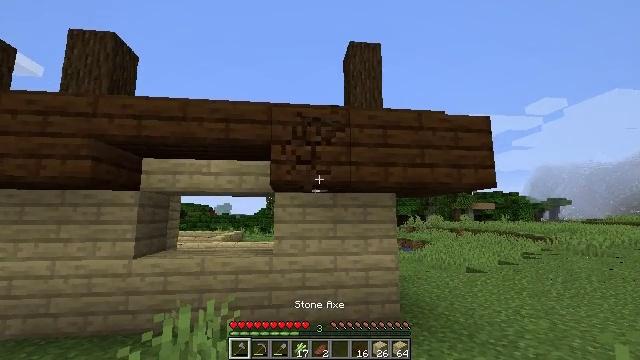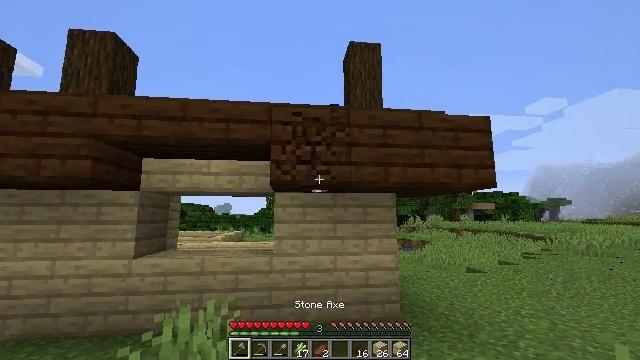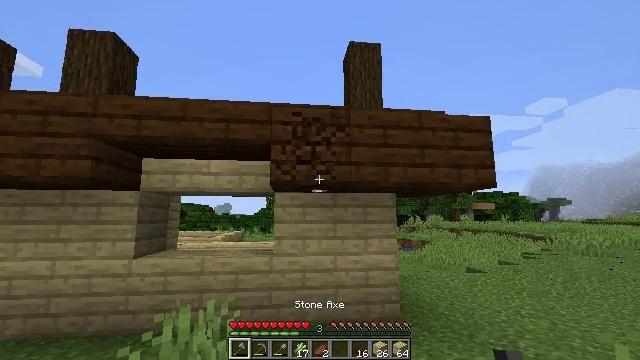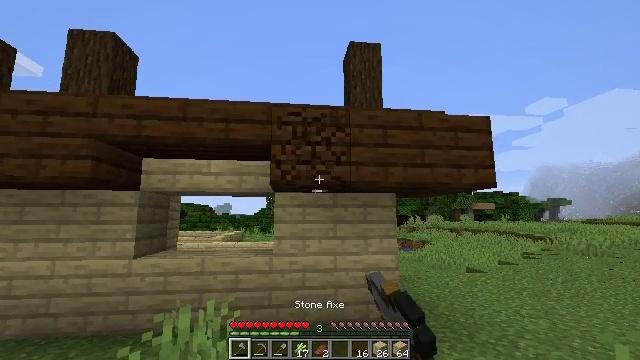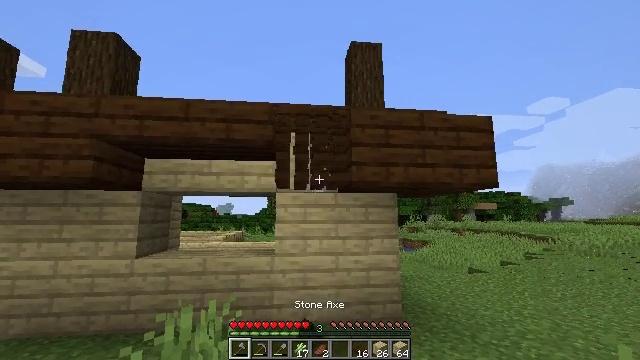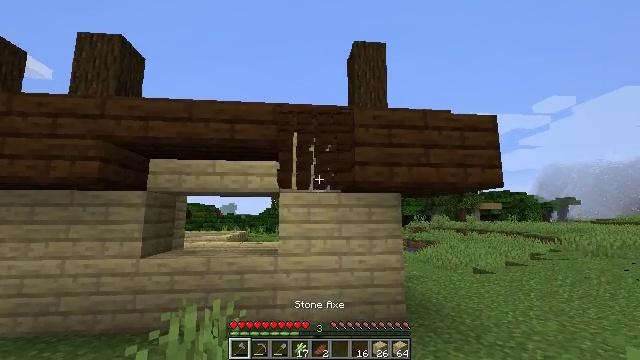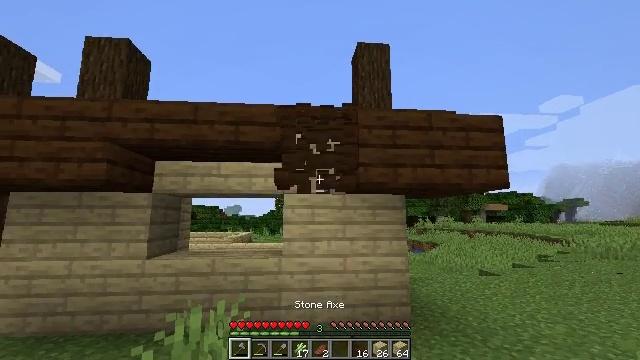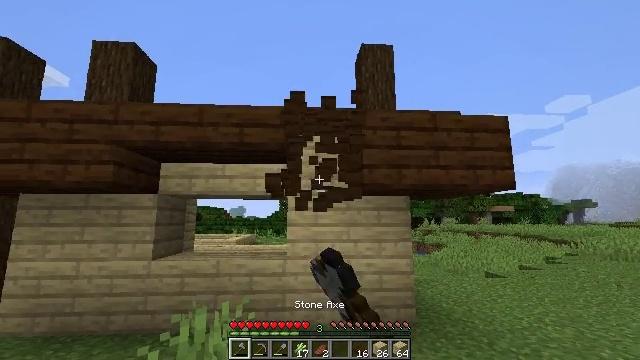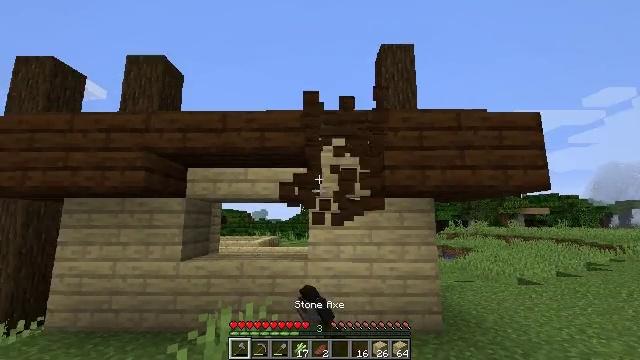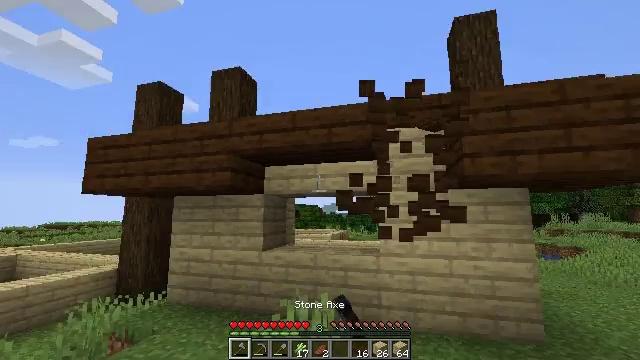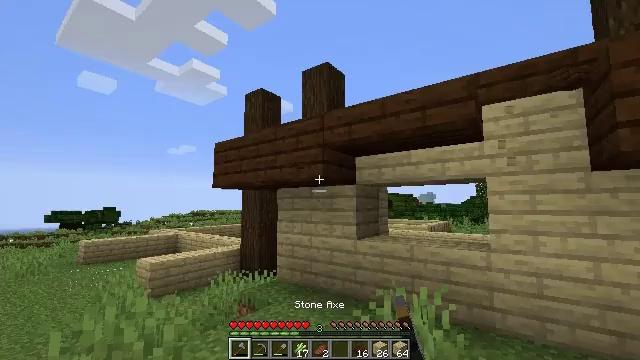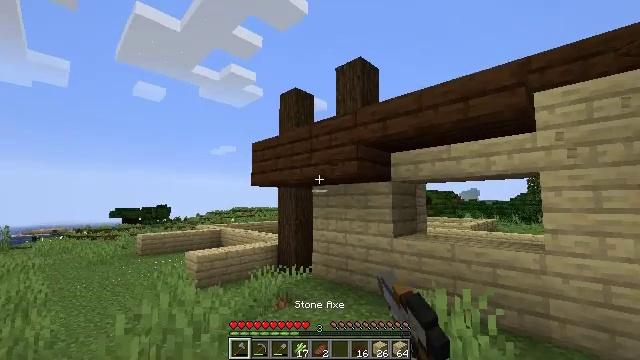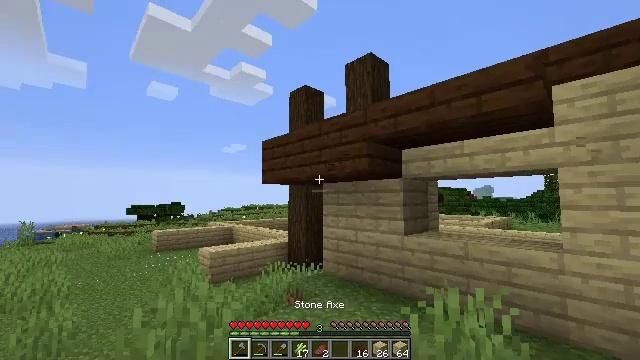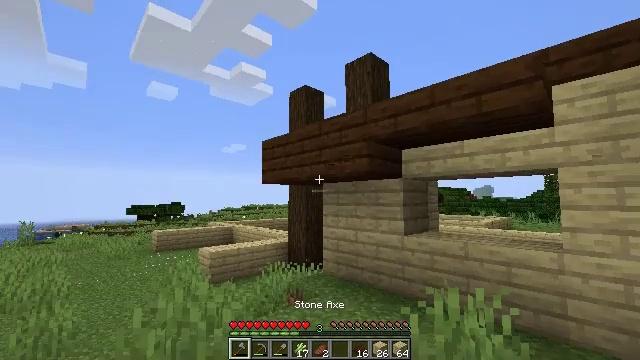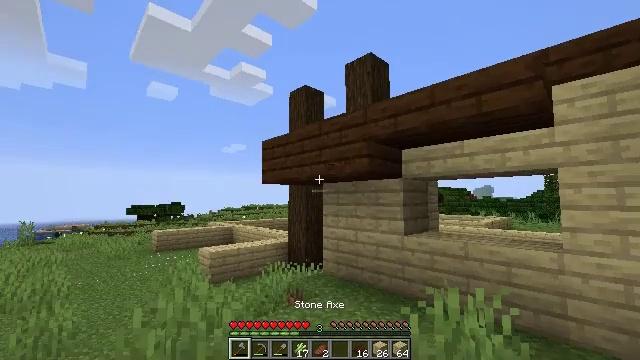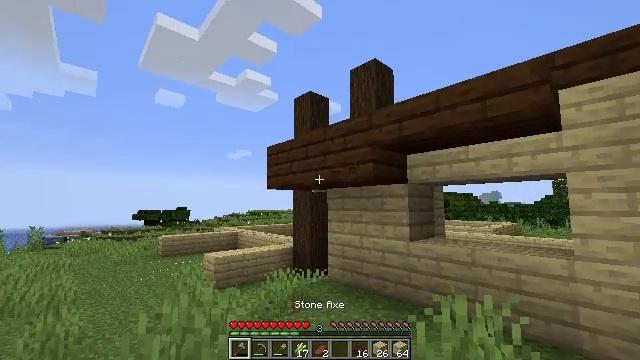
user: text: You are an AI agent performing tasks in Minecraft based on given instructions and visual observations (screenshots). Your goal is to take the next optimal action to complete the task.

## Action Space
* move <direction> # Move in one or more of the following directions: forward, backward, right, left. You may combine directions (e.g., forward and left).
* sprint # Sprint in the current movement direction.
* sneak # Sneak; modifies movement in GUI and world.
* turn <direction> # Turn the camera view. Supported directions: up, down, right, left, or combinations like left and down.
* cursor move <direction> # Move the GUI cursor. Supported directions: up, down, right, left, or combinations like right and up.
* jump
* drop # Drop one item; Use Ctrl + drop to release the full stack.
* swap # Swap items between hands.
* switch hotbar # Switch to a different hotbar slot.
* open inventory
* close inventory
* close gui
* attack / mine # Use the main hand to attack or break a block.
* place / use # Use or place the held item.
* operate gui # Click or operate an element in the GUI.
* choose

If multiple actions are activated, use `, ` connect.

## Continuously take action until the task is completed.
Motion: motion action
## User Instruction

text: Use a tool to break the dark oak slab.
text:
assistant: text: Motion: attack / mine
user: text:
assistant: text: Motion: attack / mine
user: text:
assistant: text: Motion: attack / mine
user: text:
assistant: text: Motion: attack / mine
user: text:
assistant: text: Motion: attack / mine
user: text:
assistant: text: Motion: attack / mine
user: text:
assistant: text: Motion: attack / mine
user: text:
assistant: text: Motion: turn left, attack / mine
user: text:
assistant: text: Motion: turn left and down, attack / mine
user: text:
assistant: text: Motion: turn left and down, attack / mine
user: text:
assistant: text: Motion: turn left, attack / mine
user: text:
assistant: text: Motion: turn left, attack / mine
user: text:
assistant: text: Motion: attack / mine
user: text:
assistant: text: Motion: attack / mine
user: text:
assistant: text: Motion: turn left and up, attack / mine
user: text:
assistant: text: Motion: turn right and up, attack / mine
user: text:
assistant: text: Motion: turn right, attack / mine
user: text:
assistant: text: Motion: turn right, attack / mine
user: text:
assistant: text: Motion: turn right and up, attack / mine
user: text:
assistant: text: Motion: attack / mine
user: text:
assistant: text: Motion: move forward, attack / mine
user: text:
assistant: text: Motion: move forward, turn left, attack / mine
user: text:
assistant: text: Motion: move forward, turn up, attack / mine
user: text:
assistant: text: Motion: move forward, turn left, attack / mine
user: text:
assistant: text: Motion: move forward, attack / mine
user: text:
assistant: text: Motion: move forward, turn up, attack / mine
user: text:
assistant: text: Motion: move forward, attack / mine
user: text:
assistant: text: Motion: move forward, attack / mine
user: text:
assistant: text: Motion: move forward, attack / mine
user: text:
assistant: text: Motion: move forward, turn up, attack / mine